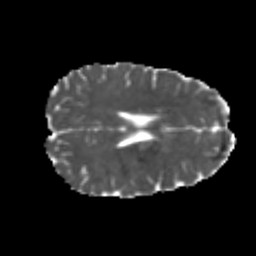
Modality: MD
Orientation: axial
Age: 22
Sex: male
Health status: healthy
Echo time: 0.074 s